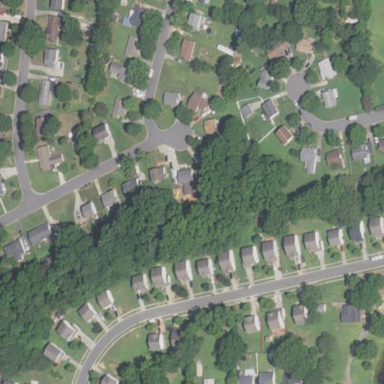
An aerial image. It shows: Residential area consisting of single-family homes.